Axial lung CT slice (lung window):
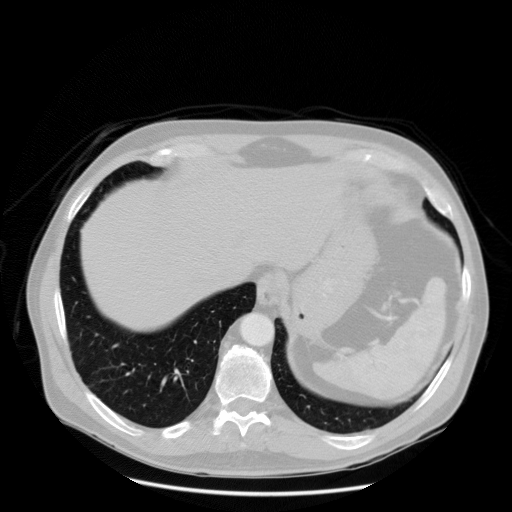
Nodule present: no